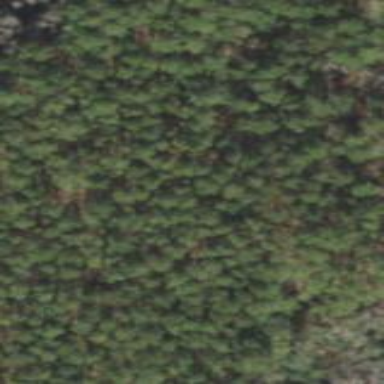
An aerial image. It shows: Woodland consisting mainly of needle-leaved trees.